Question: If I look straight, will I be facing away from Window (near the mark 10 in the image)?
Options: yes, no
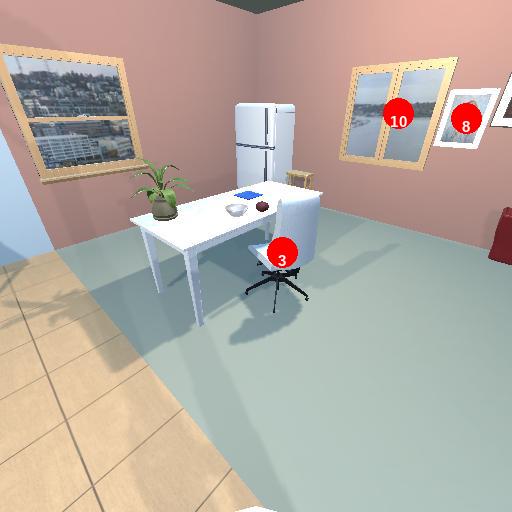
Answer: yes